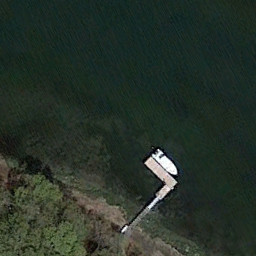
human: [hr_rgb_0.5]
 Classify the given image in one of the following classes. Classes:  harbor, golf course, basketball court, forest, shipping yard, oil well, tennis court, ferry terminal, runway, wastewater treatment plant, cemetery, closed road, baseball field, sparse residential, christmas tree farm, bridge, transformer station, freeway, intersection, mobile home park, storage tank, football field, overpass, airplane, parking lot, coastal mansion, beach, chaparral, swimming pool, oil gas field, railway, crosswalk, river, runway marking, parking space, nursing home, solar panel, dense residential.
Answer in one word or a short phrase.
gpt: ferry terminal